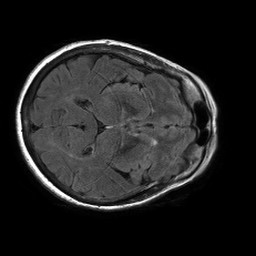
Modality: FLAIR
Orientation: axial
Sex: female
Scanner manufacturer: philips
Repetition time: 11 s
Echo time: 0.125 s